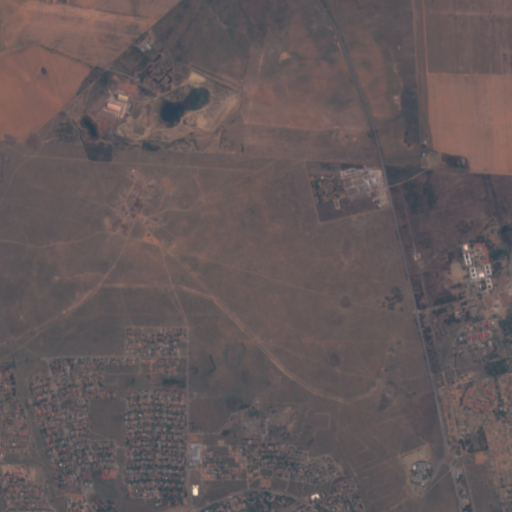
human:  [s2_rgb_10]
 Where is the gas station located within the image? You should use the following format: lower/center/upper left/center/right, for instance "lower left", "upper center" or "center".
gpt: The gas station is located in the lower center of the image.
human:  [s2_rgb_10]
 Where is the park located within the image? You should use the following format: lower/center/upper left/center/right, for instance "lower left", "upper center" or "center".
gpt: The park is located in the lower right of the image.
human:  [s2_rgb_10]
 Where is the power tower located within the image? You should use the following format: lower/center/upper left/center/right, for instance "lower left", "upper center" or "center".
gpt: There is no power tower in the image.